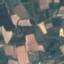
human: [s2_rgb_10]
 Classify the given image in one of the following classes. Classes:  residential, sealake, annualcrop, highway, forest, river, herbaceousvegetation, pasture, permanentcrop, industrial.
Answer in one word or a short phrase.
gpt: PermanentCrop